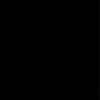
Label: dusty